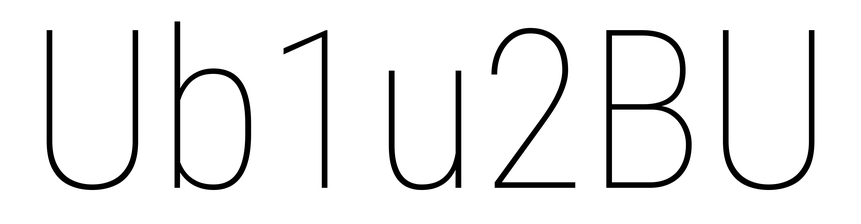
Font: Roboto_Condensed_Thin